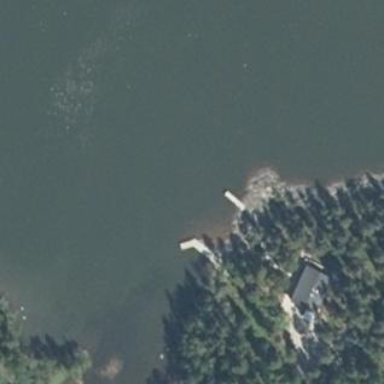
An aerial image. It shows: Man-made pier.